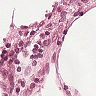
Metastatic tissue present: no